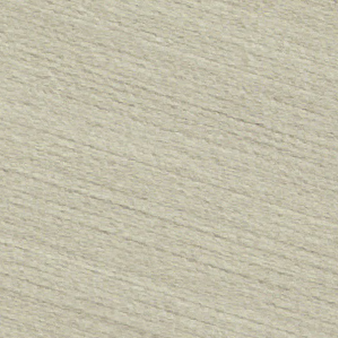
Label: other